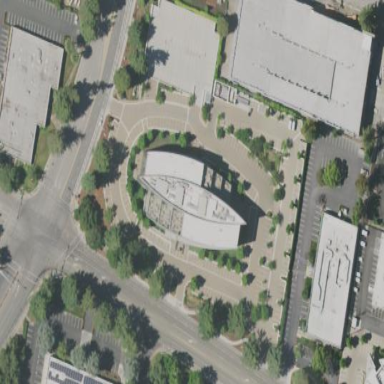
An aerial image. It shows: Commercial building used as office.